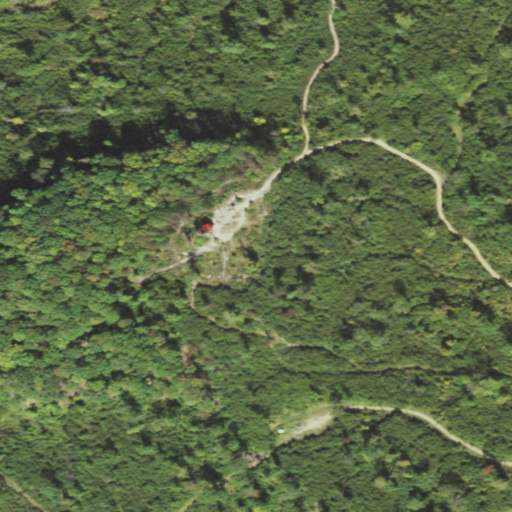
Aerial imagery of mountain in Pennsylvania named Stahlman Roundtop containing deciduous forest, shrub, and open development